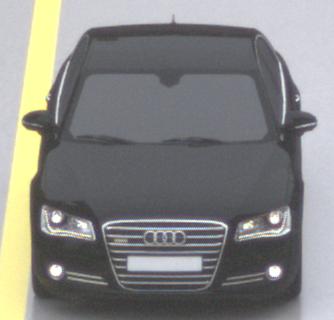
Make: Audi
Model: A8 D4
Model produced from: 2009
Model produced until: 2017
Doors: 4
Color: black
Road condition: wet road
Daytime: midday
Contrast: low contrast